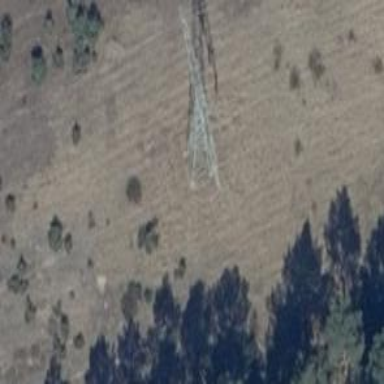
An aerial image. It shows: Power tower.